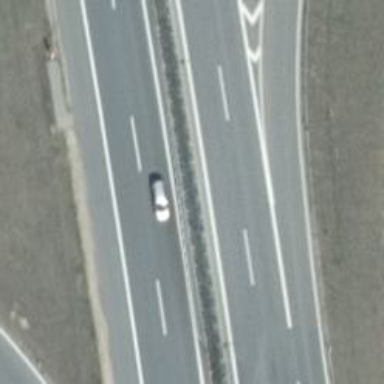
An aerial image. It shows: Motorway junction.